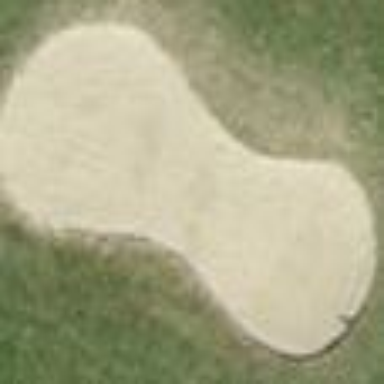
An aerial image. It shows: Golf bunker filled with sandy terrain.